Question: Currently I'm defining my app's background image in XCode's Attribute Inspector under Image View.

I'd like to, however, use a different background when an iPhone 5 views the app -- this is for a gaming app so certain screens have tables that I want to make longer. I know this has been written about a lot and some if/then statements are required. My question is: If I've already defined the background image using the Attribute Inspector, is there code to overwrite that which I can add to my .h and .m files?
Here's what I'm thinking: This is the code I'd add to my AppDelegate file:
'''
#define IS_WIDESCREEN (fabs((double)[[UIScreen mainScreen]bounds].size.height - (double)568) < DBL_EPSILON)
#define IS_IPHONE ([[[UIDevice currentDevice]model] isEqualToString:@"iPhone"])
#define IS_IPOD ([[[UIDevice currentDevice]model] isEqualToString:@"iPod touch"])
#define IS_IPHONE_5 (IS_IPHONE && IS_WIDESCREEN)
'''
This is the code I'd use in my .m file:
'''
if(IS_IPHONE_5) {
} else {
}
'''
So here really is what I'm looking for:
1. Where do I put this code -- do I have to define a new (void) statement?
2. What code do I use between the { } to call that new image and tell it to display as the background?
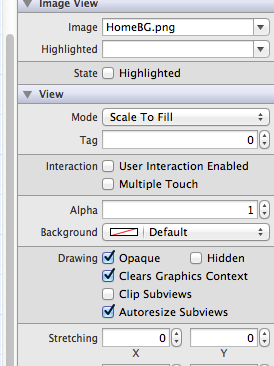
Answer: simply take the image you want to display instead of your already existant a "HomeBG-568h@2x.png" with size 640 x 1136 so xcode will automatically use that image when the device is an iphone 5 anywhere your app calls for the "HomeBG.png" image. Hope that helps!